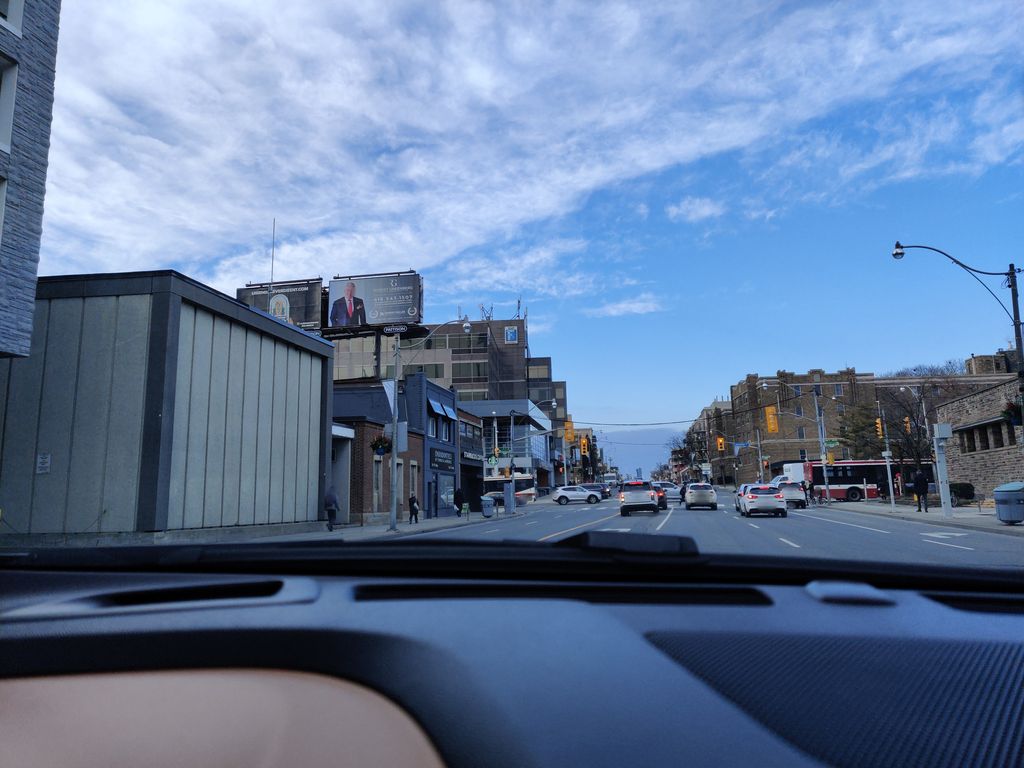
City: toronto